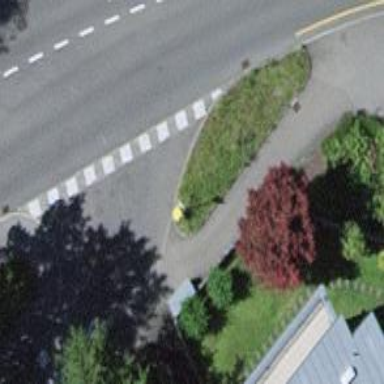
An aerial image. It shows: Post box.